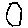
Label: hexagon